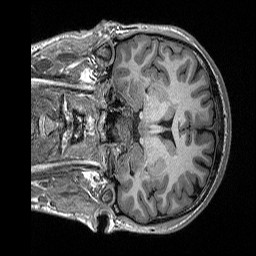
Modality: T1w
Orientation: coronal
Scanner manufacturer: siemens
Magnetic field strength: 3 T
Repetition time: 2.3 s
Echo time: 0.00298 s